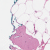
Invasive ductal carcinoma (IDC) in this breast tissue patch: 0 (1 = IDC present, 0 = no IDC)